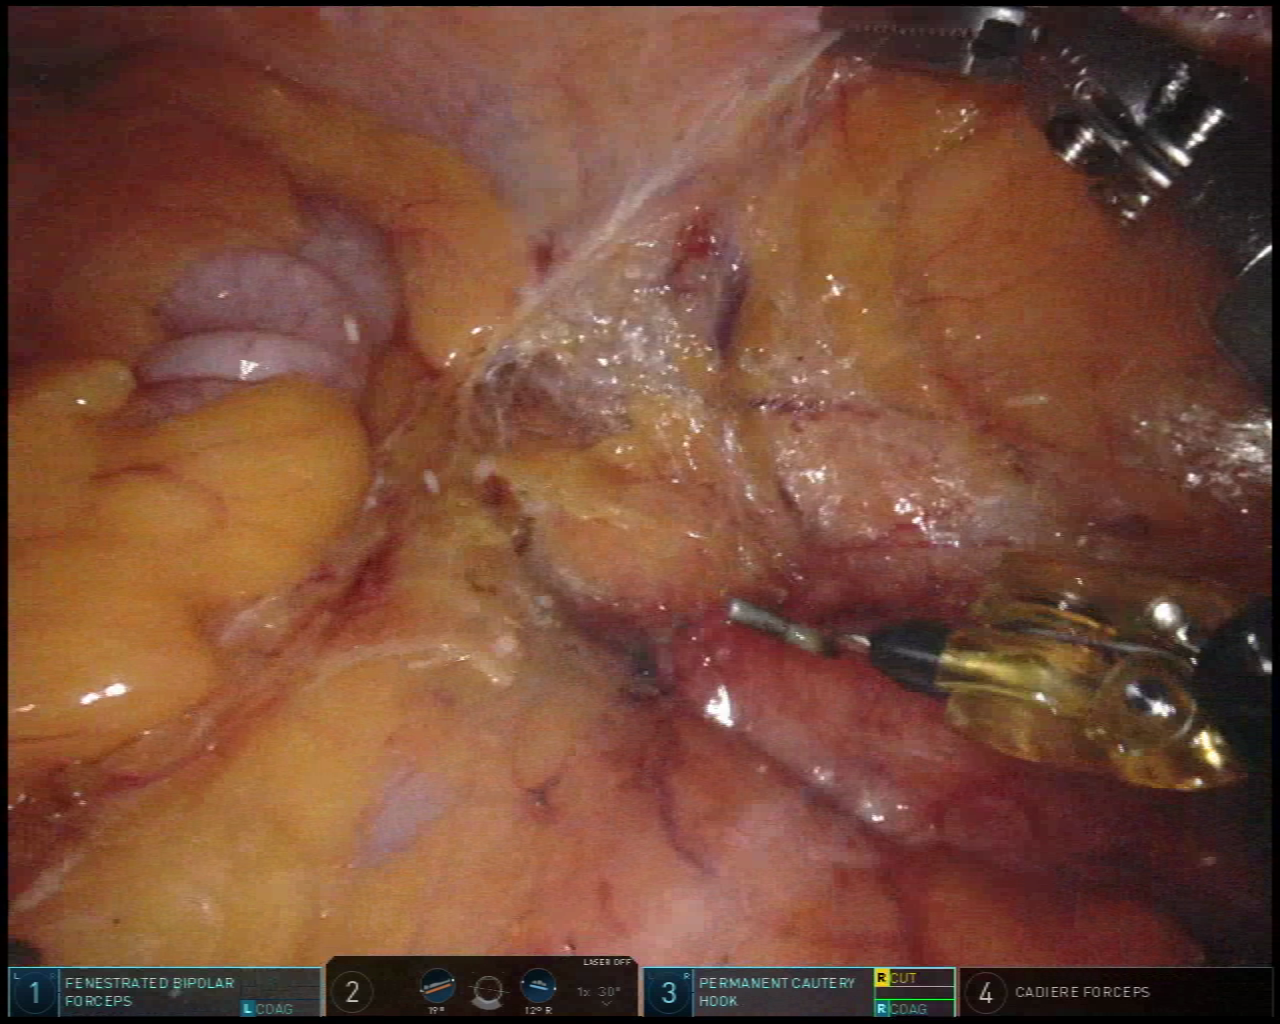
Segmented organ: colon
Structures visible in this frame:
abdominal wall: yes
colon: yes
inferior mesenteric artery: no
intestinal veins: no
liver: no
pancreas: no
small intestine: no
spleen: no
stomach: no
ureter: no
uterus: no
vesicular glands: no